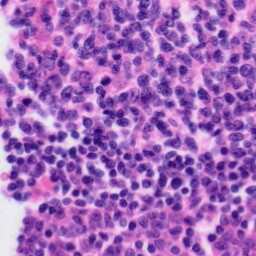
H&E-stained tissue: Tonsil